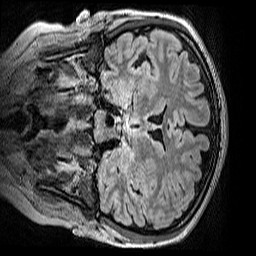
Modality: FLAIR
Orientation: coronal
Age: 12
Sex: female
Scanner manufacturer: siemens
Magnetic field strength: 3 T
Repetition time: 5 s
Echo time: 0.388 s